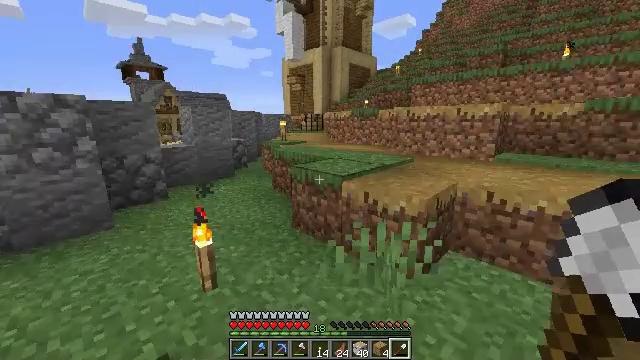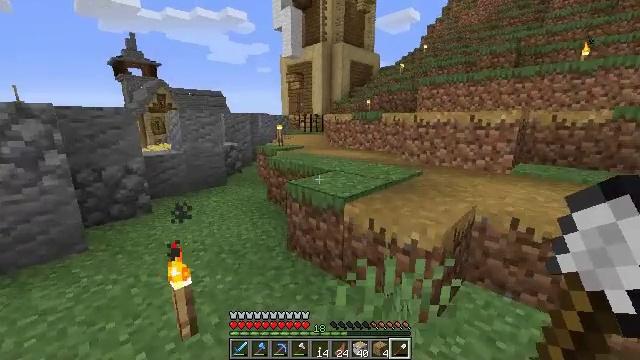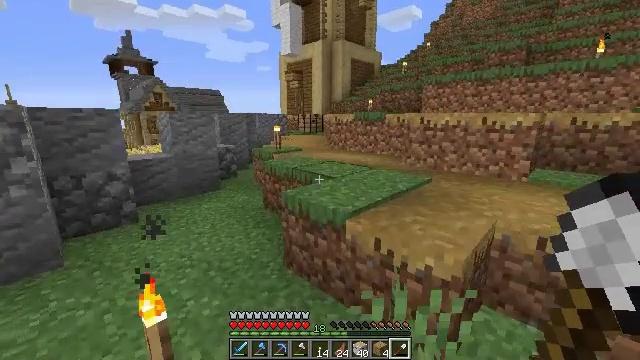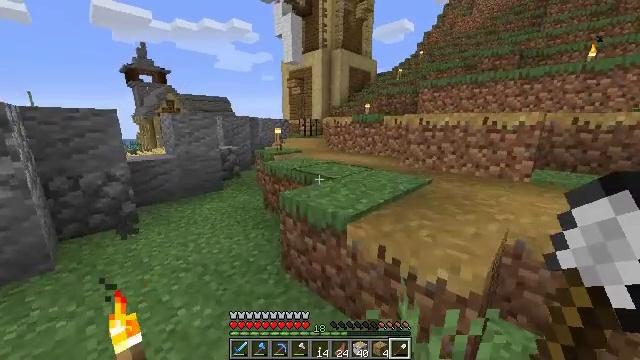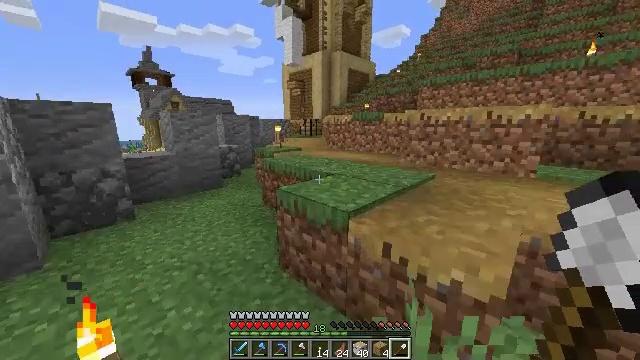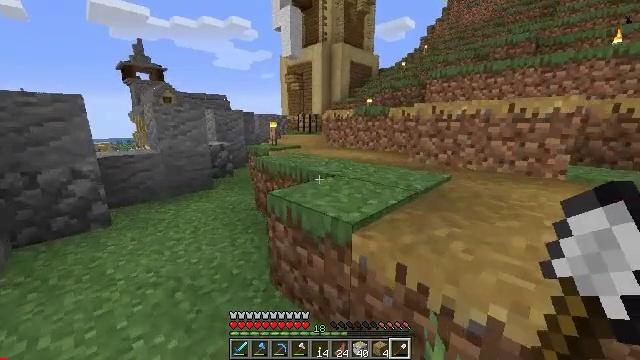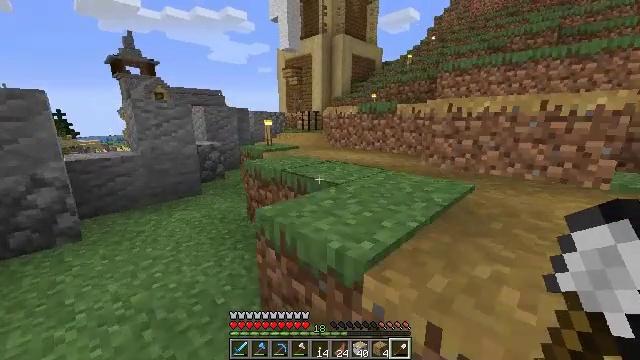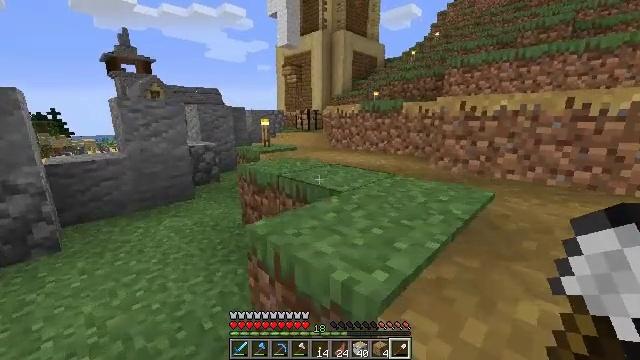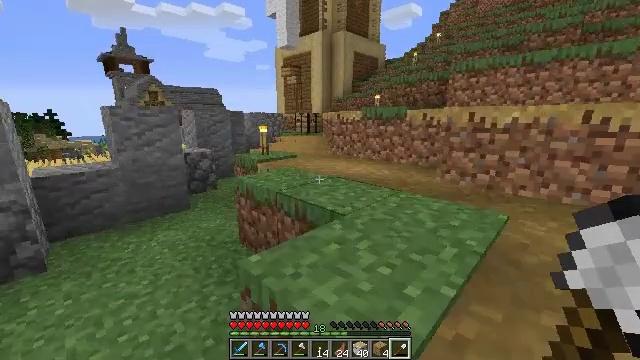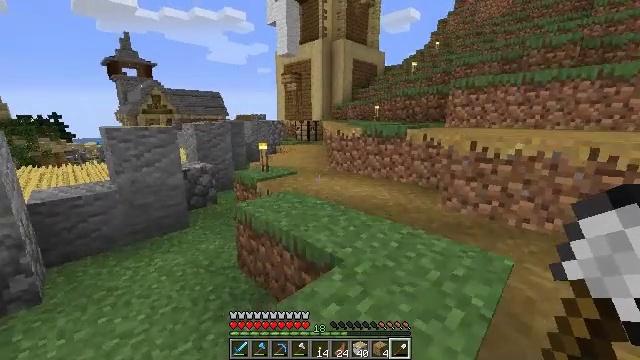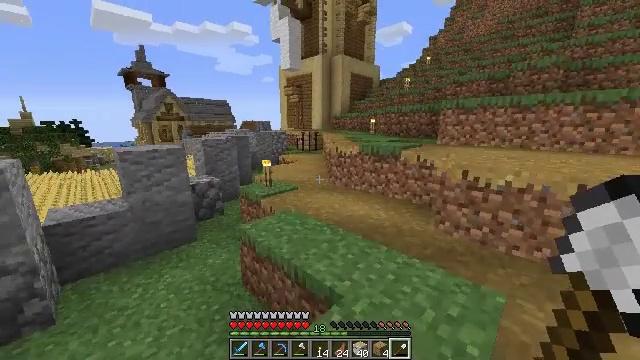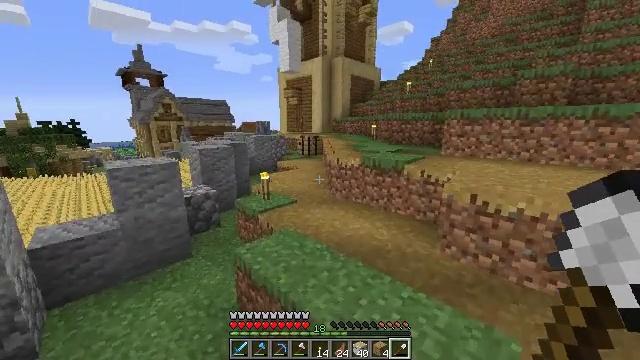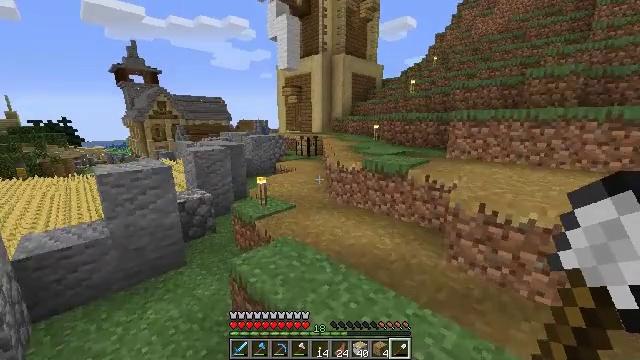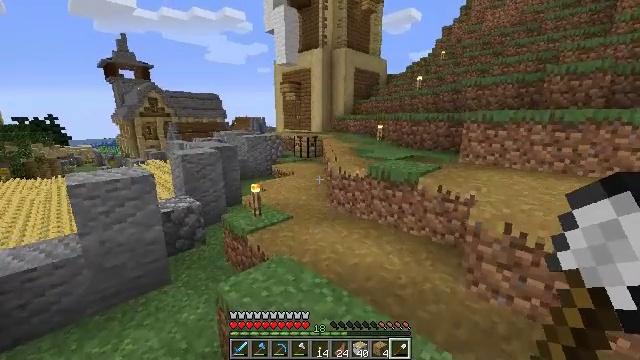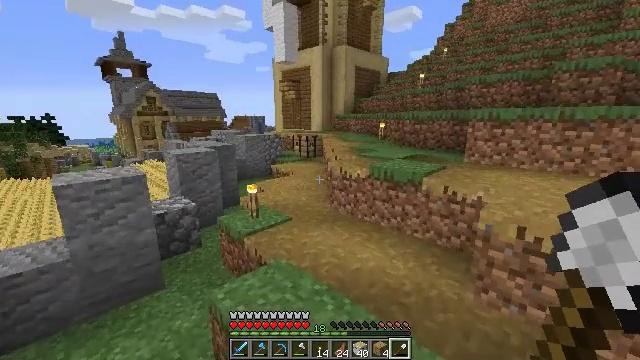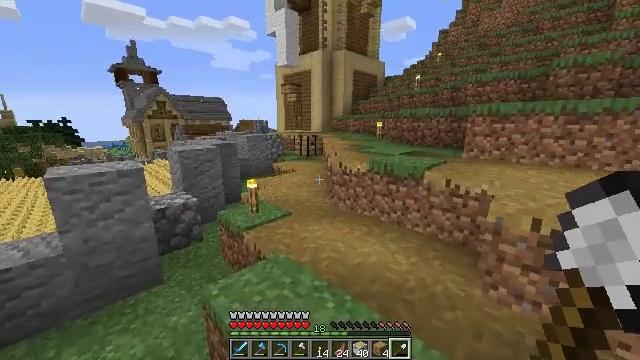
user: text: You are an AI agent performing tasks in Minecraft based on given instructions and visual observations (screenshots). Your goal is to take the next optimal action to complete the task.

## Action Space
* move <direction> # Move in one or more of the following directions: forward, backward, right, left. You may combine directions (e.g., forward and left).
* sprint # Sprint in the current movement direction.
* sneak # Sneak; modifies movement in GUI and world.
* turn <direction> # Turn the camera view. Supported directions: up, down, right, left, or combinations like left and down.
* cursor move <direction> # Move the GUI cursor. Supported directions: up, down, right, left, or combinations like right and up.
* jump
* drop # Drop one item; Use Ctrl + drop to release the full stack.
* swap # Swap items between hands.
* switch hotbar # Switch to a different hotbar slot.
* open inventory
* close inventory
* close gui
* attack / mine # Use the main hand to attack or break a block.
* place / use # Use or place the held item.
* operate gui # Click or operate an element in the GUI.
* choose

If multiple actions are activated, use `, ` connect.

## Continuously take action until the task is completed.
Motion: motion action
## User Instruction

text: Produce birch slabs with birch planks at the crafting table.
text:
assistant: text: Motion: move forward, jump
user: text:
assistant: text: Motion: move forward
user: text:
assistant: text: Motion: move forward
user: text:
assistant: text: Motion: move forward
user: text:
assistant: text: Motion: move forward
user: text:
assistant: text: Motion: move forward
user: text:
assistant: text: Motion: move forward
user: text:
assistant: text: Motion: move forward, jump
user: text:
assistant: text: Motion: move forward, jump
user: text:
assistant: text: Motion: move forward, jump
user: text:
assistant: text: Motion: move forward, jump
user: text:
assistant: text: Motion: move forward, jump
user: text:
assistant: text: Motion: move forward
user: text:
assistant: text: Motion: move forward
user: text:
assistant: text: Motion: move forward
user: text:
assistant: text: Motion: move forward
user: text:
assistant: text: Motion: move forward
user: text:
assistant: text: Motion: move forward
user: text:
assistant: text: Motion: move forward
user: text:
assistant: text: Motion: move forward
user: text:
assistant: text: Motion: move forward
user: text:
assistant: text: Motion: move forward
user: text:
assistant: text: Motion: move forward
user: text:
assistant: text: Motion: move forward
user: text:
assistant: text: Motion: move forward
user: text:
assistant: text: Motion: move forward, jump
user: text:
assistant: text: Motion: move forward, jump
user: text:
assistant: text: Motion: move forward, jump
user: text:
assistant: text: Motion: move forward, jump
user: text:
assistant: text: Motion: move forward, jump